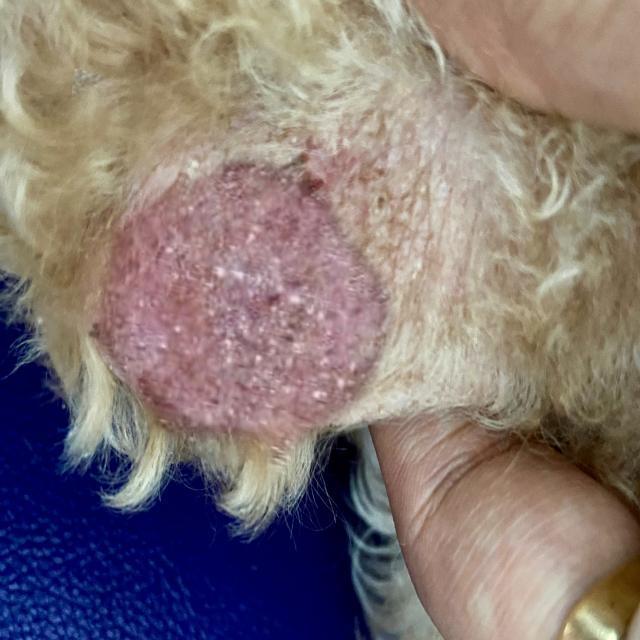
Canine ringworm (Dermatophytosis) — fungal infection caused by Microsporum or Trichophyton. Presents with circular alopecia, scaling, crusting, and broken hairs.